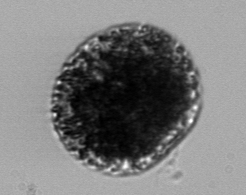
Label: Vicicitus_globosus